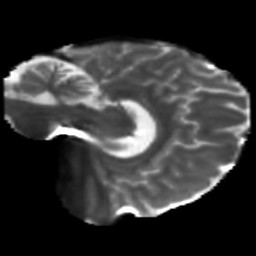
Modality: T2w
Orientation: sagittal
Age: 42
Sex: male
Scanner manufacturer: siemens
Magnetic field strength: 3 T
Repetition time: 5.25 s
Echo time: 0.08 s